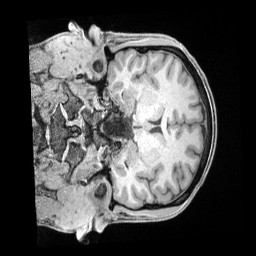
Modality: T1w
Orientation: coronal
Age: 34
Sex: male
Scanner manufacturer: siemens
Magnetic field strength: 3 T
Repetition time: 2 s
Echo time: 0.00211 s